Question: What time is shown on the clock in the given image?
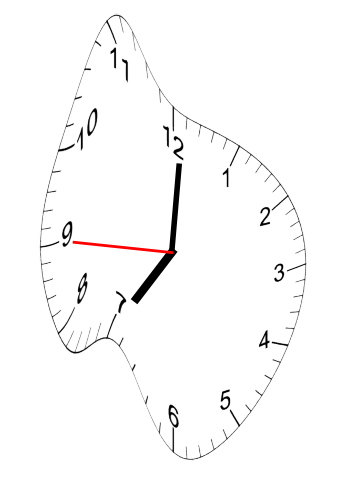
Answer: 07:00:45